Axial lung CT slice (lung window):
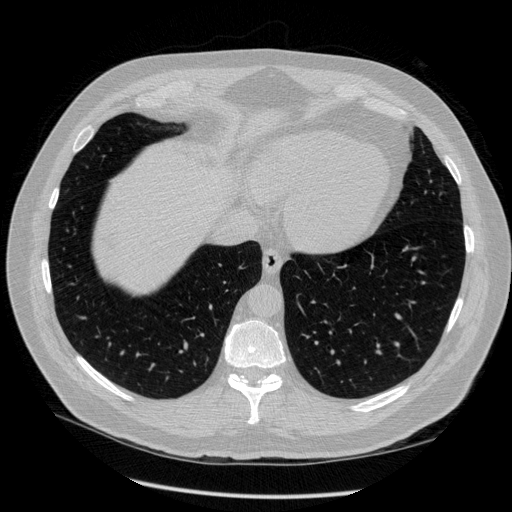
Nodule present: no